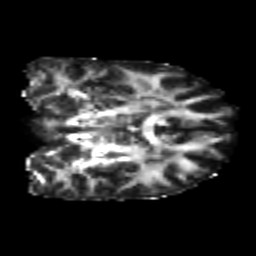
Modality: FA
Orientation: coronal
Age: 25
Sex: female
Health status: healthy
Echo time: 0.074 s